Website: walmart
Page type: account-selection
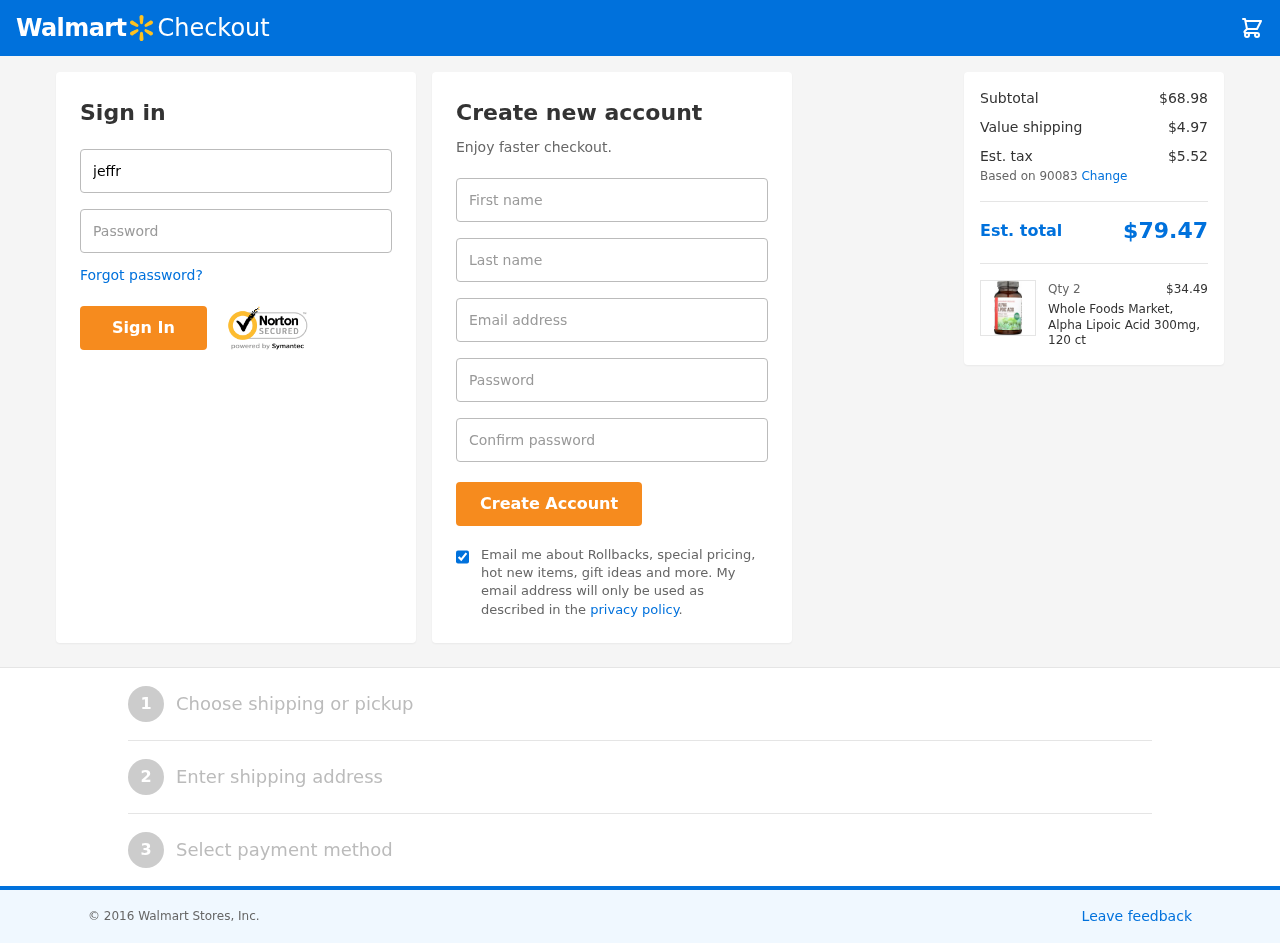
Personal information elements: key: PII_EMAIL
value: jeffreyjenkins@yahoo.com
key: PII_FIRSTNAME
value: Jeffrey
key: PII_LASTNAME
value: Jenkins
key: PII_LOGIN_USERNAME
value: jeffrey_jenkins
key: PII_POSTCODE
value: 90083
Product elements: key: PRODUCT1_NAME
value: Whole Foods Market, Alpha Lipoic Acid 300mg, 120 ct
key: PRODUCT1_PRICE
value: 34.49
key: PRODUCT1_QUANTITY
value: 2
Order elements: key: ORDER_SUBTOTAL
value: $68.98
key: ORDER_SHIPPING_COST
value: $4.97
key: ORDER_TAX
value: $5.52
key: ORDER_TOTAL
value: $79.47